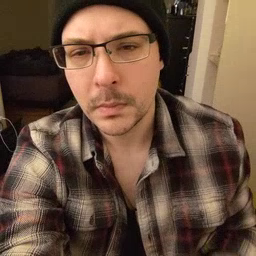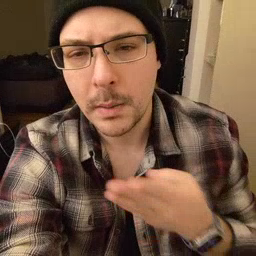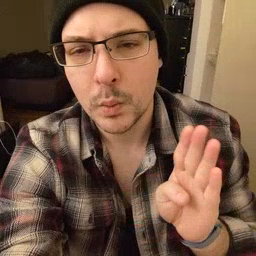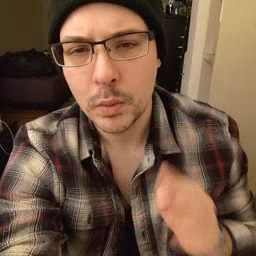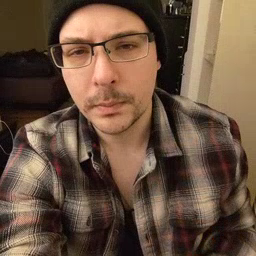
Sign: blue